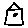
Label: house